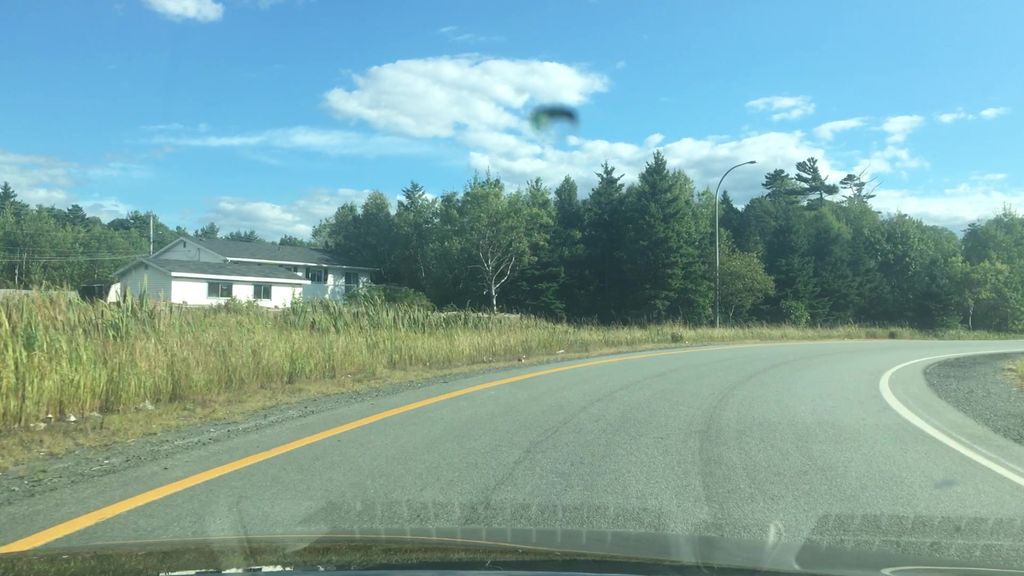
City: halifax